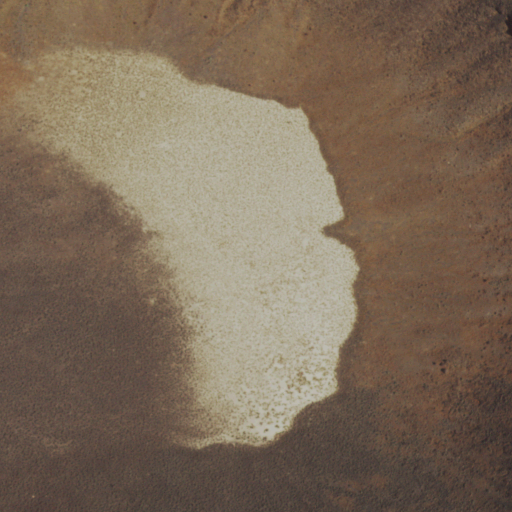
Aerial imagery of crater(s) in Nevada named Lunar Crater containing shrub and grassland